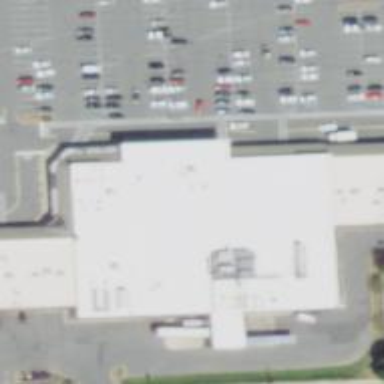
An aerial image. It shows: Supermarket.